Question: I am using sonatatimeline bundle in my project. As per docs given by sonatatimeline bundle
<URL> .
I had followed the steps and it was successfully configured.
I am facing a problem when I create or update anything, it shows in timeline block instead of or .

I have no clue what I had done wrong.
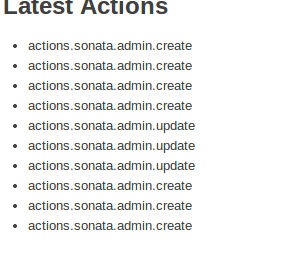
Answer: I figured out my mistake. I had pulled the old repository of sonata timeline bundle. I change my composer.json with the new version of sonata timeline bundle and updated. My problem got fixed.
Happy